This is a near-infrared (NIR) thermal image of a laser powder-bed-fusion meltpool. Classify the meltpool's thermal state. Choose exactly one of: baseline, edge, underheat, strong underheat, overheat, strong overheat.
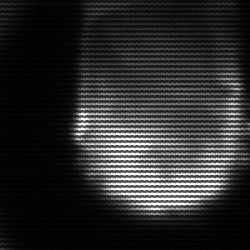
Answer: edge